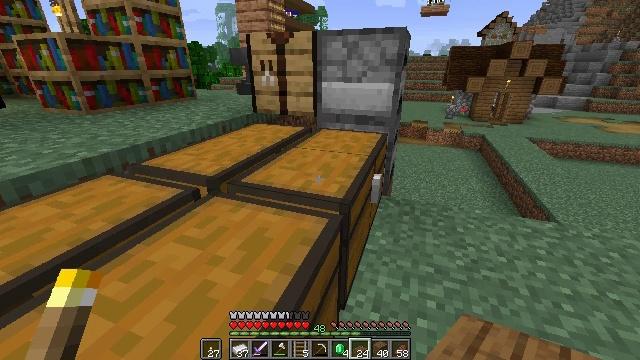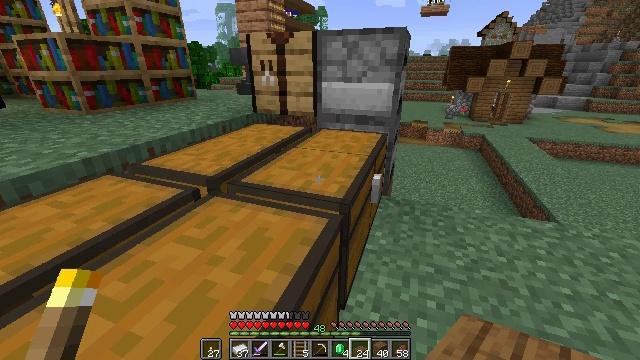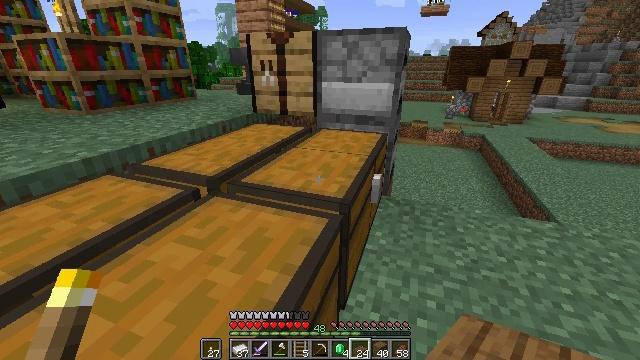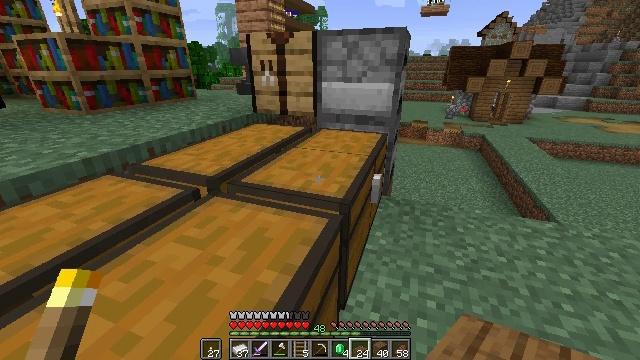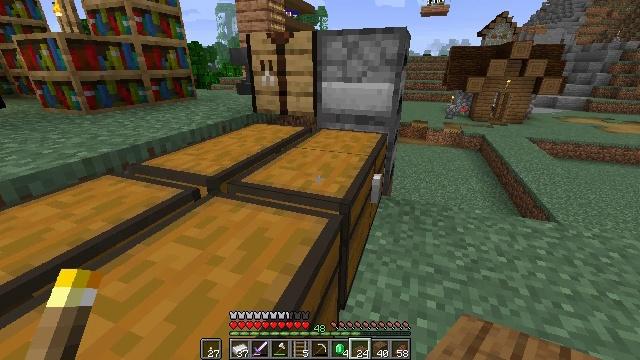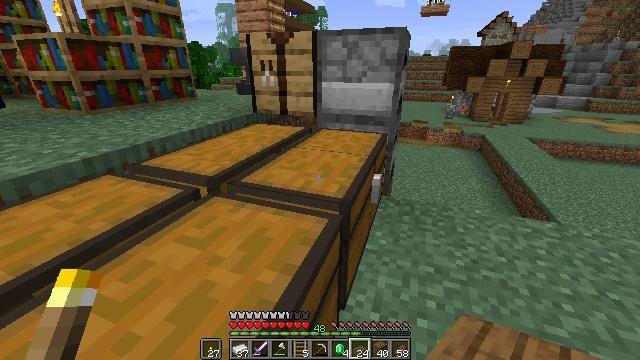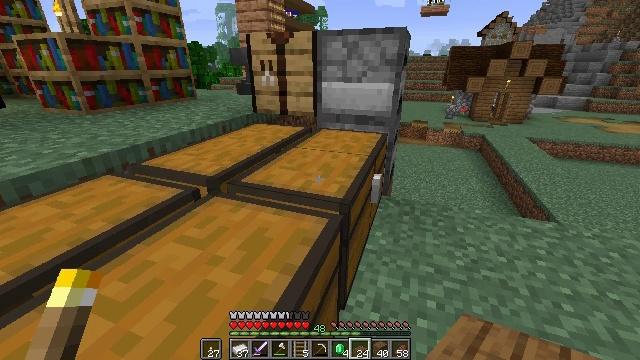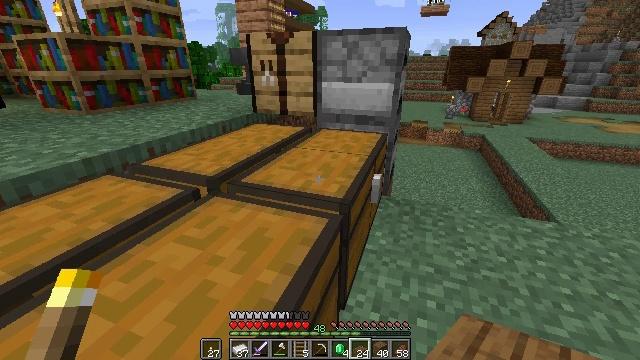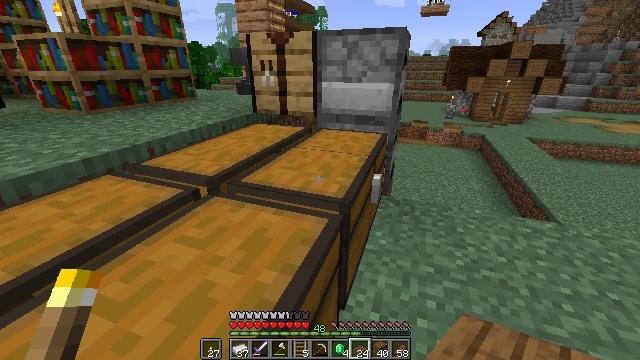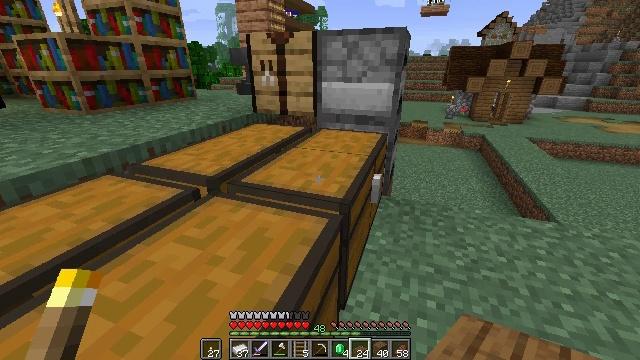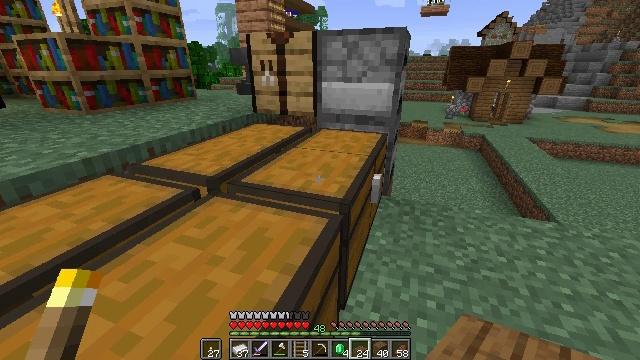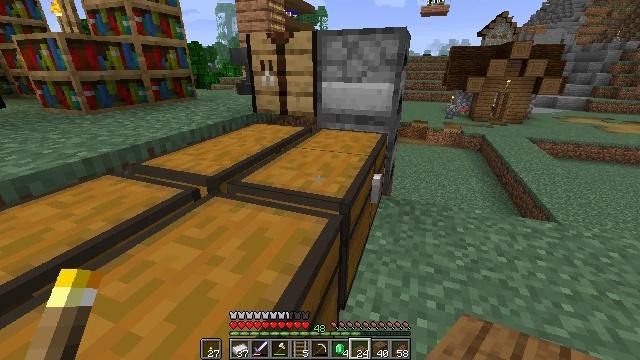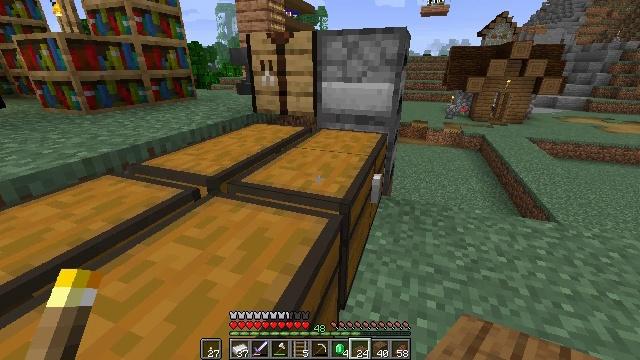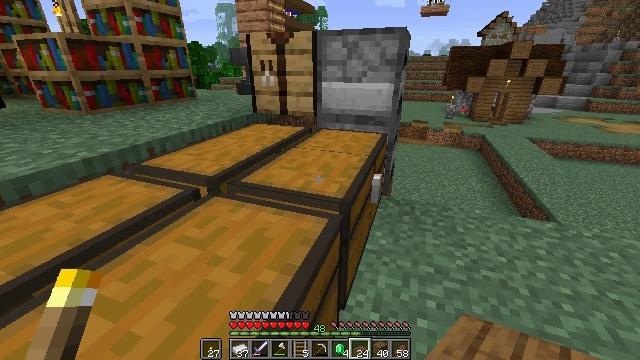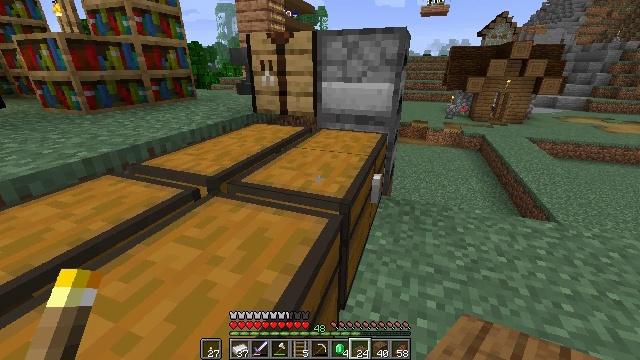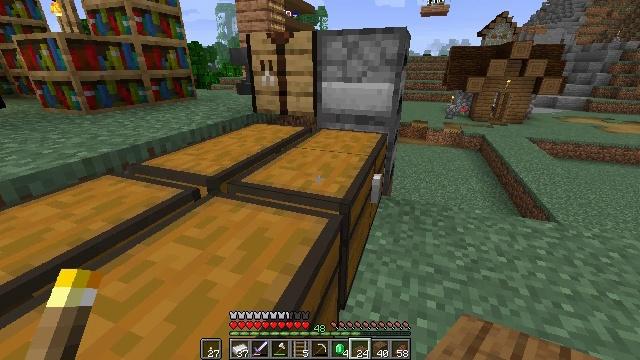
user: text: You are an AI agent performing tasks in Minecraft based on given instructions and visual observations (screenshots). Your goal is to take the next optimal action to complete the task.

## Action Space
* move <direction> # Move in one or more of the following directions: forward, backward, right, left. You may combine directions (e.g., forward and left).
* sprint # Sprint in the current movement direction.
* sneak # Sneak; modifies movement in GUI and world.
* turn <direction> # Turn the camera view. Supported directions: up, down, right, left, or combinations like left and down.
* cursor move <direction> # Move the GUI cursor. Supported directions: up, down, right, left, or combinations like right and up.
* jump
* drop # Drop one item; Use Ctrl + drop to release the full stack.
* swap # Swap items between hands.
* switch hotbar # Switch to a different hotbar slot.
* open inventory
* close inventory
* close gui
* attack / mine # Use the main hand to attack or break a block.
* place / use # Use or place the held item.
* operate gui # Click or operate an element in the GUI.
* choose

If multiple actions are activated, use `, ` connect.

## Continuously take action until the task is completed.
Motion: motion action
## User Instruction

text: Drop a spruce slab.
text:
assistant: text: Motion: no_op
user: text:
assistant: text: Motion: no_op
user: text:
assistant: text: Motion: no_op
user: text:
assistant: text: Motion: no_op
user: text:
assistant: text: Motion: no_op
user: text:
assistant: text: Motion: no_op
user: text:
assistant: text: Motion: no_op
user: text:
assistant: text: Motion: no_op
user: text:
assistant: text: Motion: no_op
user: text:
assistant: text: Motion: no_op
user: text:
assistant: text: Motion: no_op
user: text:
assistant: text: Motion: no_op
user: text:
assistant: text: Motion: no_op
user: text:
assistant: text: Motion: no_op
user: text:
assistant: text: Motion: no_op
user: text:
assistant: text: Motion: no_op
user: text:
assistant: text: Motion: no_op
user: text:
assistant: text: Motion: no_op
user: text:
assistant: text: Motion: no_op
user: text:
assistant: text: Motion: no_op
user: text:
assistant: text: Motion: no_op
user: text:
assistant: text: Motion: no_op
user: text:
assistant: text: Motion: no_op
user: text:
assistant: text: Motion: no_op
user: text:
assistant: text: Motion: no_op
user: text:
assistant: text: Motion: no_op
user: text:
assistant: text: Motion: no_op
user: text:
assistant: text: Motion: no_op
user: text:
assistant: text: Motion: no_op
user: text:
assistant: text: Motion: no_op